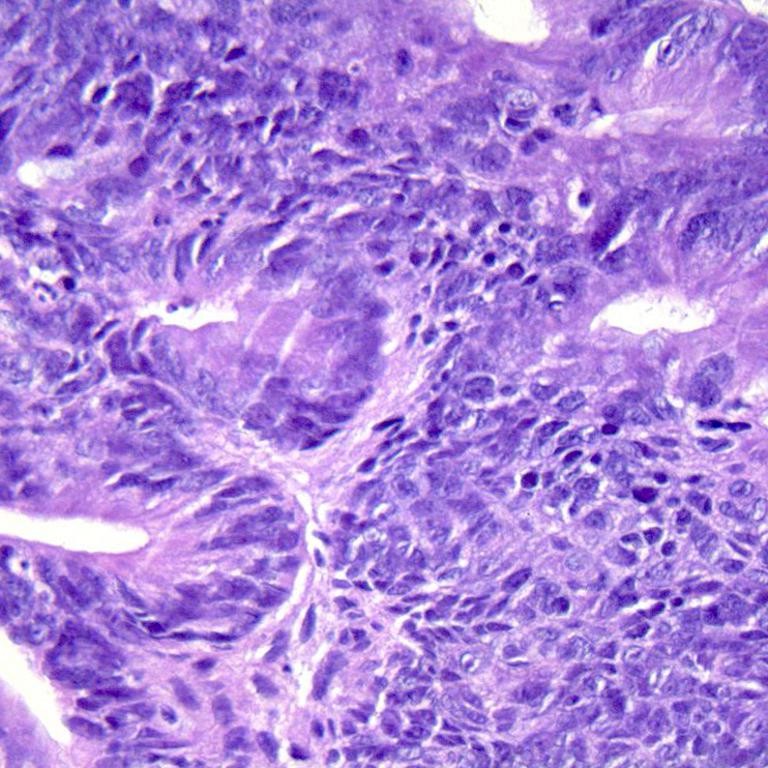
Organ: colon
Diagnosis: adenocarcinomas